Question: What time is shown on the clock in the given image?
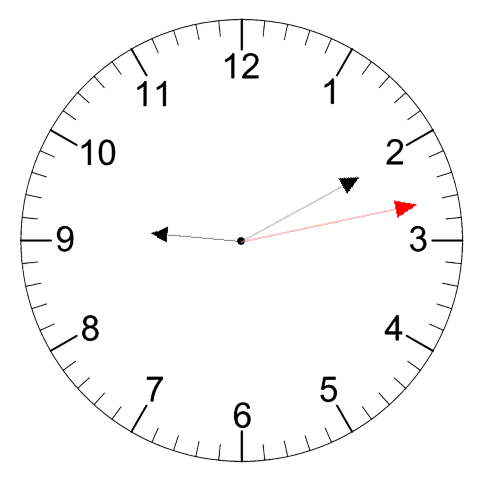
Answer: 09:10:13